Frequency: 60000
Velocity: 0,186
Power: 17
Pulse duration: 0,0000001
Pass count: 1
Magnification: 10
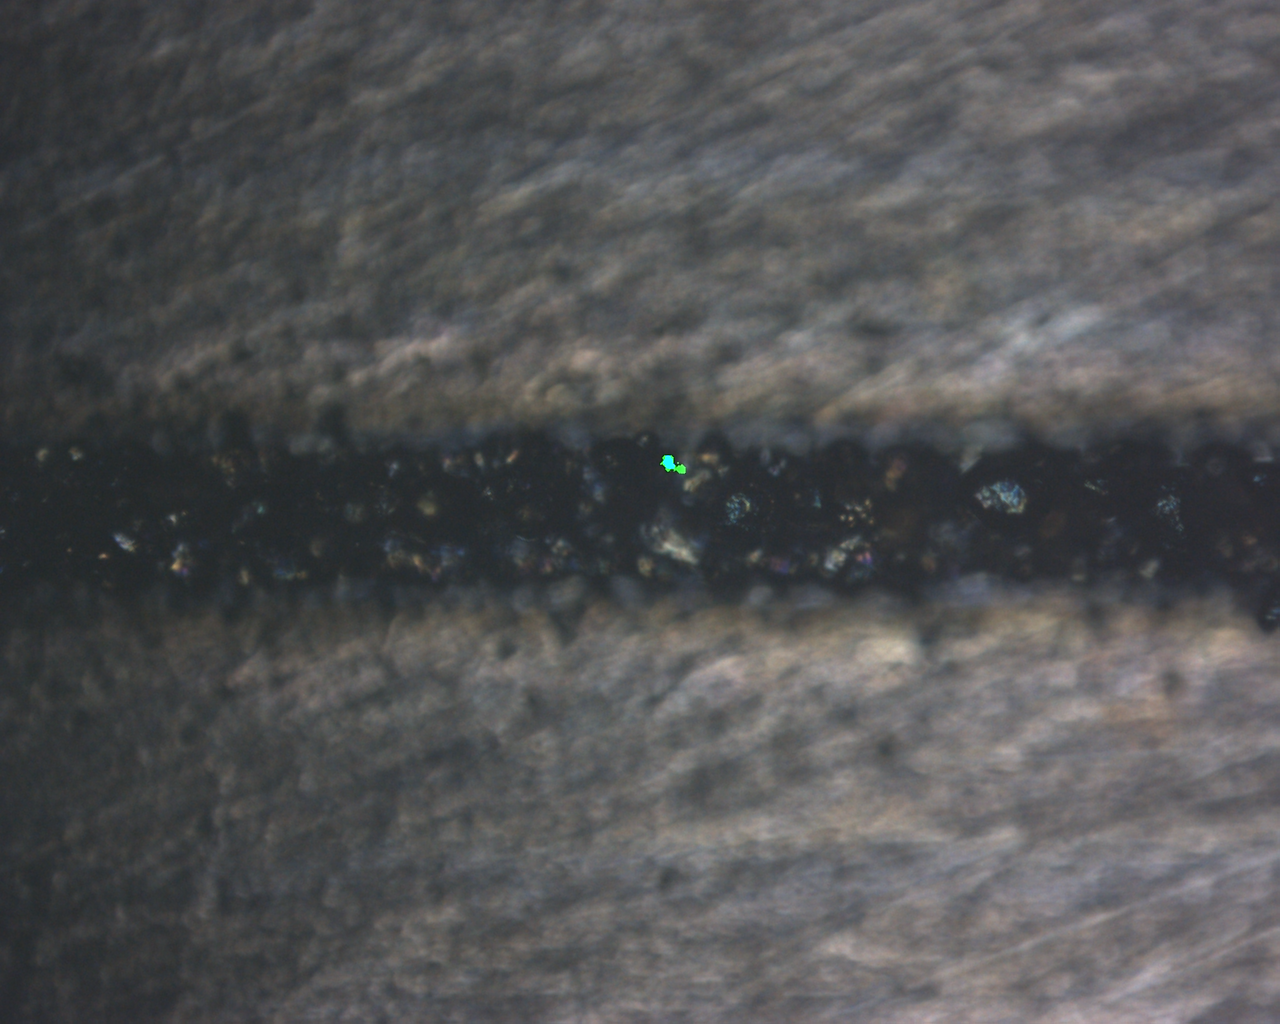
Measured width: 146.3399
Other width: 59.9069